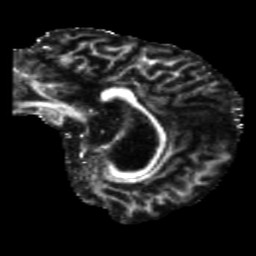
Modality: FA
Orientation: sagittal
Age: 61
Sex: male
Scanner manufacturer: siemens
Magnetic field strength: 3 T
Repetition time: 5.25 s
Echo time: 0.08 s